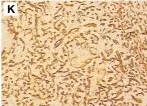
(J,K) (400x): Positive expression of CD 31 and CD 34 detected using immunohistochemistry.
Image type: pathology (immunostaining)